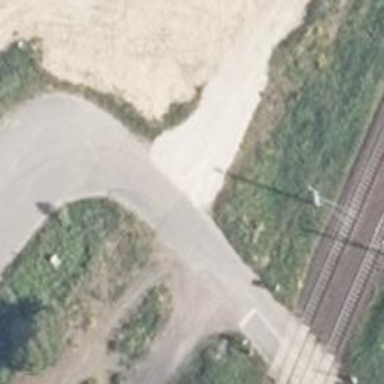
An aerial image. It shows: Abandoned railway.